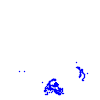
Particle: electron